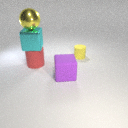
large purple rubber cube in front of small yellow rubber cylinder